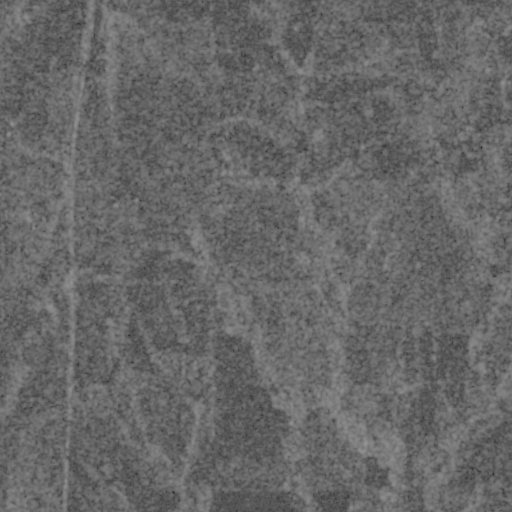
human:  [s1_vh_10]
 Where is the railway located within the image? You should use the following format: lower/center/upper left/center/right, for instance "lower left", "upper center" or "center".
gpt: The railway is located in the left of the image.
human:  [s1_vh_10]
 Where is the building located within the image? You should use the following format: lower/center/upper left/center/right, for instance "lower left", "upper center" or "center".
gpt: There is no building in the image.

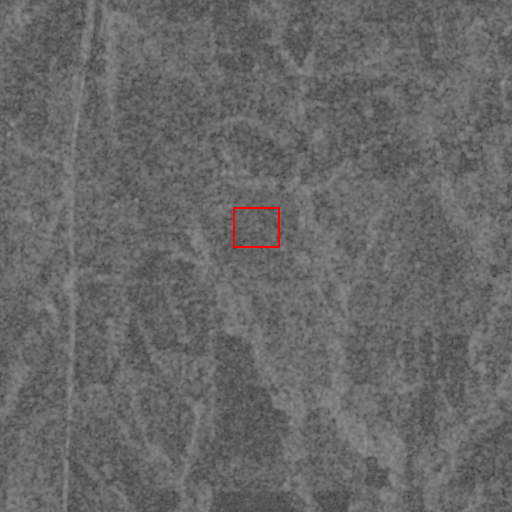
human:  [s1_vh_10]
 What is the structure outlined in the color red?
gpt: There is no red outline.
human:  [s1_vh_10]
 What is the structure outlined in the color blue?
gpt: There is no structure outlined in blue.